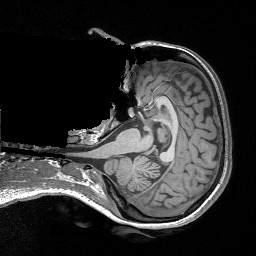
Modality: T1w
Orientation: axial